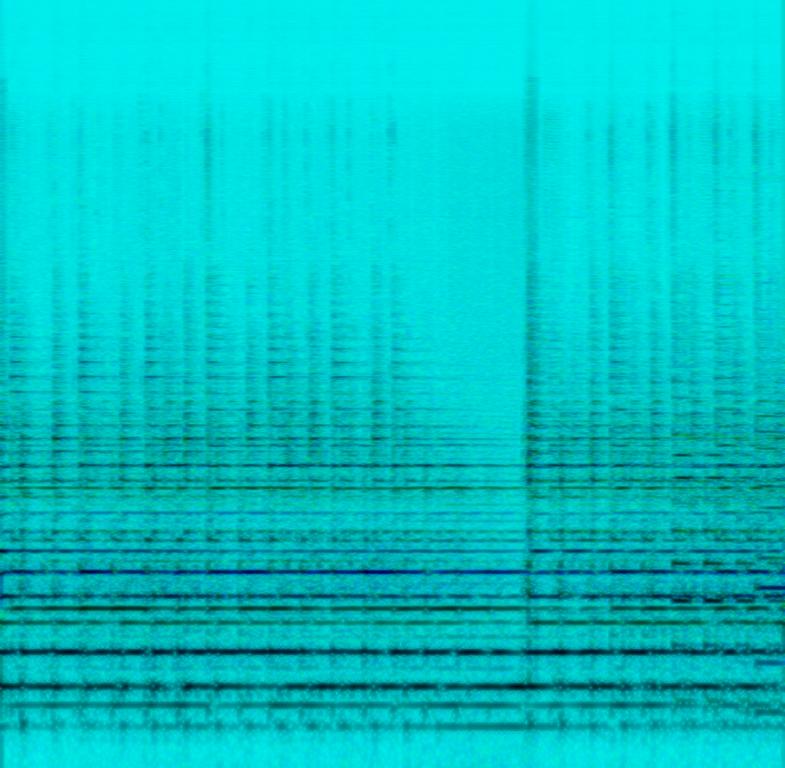
The song track is an instrumental. The tempo is medium, with a guitarist demonstrating a guitar effects reverb pedal by playing related instrumental phrases. The song is trippy and exciting. The audio quality is poor as it’s an amateur home recording .